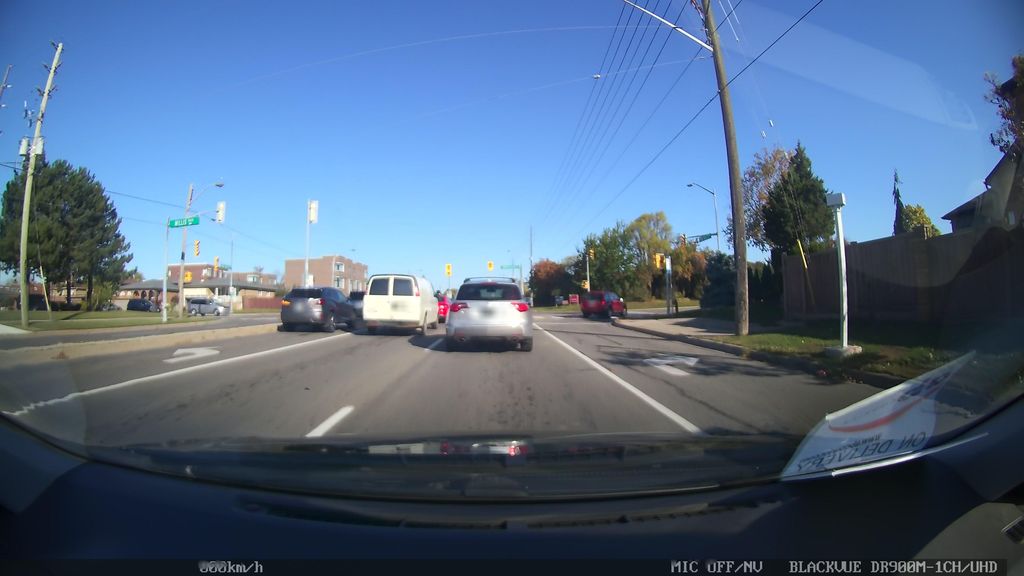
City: toronto